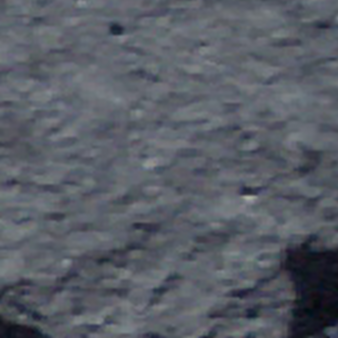
Label: other